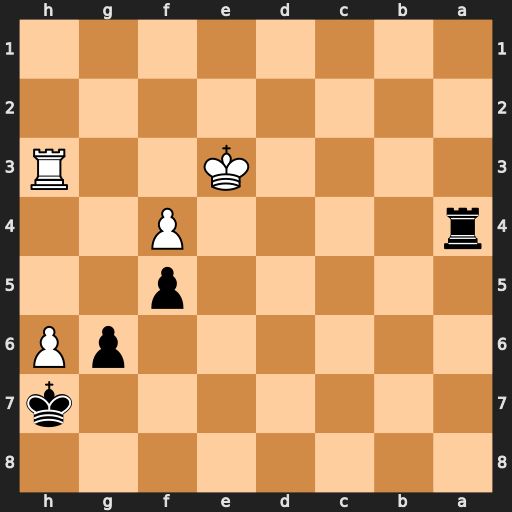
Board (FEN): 8/7k/6pP/5p2/r4P2/4K2R/8/8
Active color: b
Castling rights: -
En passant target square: -
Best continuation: Ra3+ Kd4 Rxh3